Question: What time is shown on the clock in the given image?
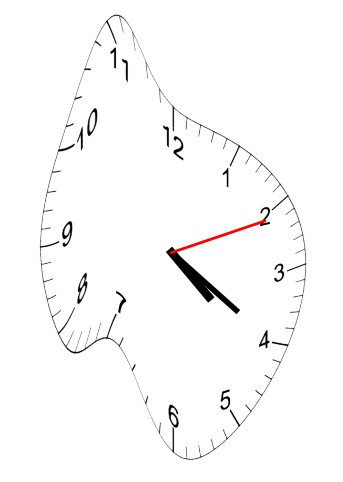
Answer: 04:20:11